Question: I'am new in ASP.net... I tried to Display an Image from an MySql DataBase but nothing shows ...
In my Product Class I have a List of a Pictures :
'''
public partial class product
{
public product()
{
this.orderitems = new List<orderitem>();
this.pictures = new List<picture>();
this.productitemsuppliers = new List<productitemsupplier>();
this.recommendations = new List<recommendation>();
this.reviews = new List<review>();
this.productitems = new List<productitem>();
}
'''
I habve this Method in my ProductController:
'''
static IDatabaseFactory dbFact = new DatabaseFactory();
IUnitOfWork utOfW = new UnitOfWork(dbFact);
public FileContentResult imageGenerate(int id)
{
byte[] image = utOfW.ProductRepository.GetById(id).pictures.ElementAt(0).picture1;
// Another way to get the Byte Array from the Database...
// byte[] image = utOfW.PictureRepository.GetMany(p=>p.product.idProduct==id).ElementAt(0).picture1;
if (image != null) {
return new FileContentResult(image, "image/jpg");
}
return null;
}
'''
and in my View :
'''
@foreach (var item in Model) {
....
<td>
<img id="image" src='@Url.Action("imageGenerate", "ProductController", new { id = item.idProduct})'/>
</td>
}
'''
It seems to be ok but the reseult isn't...

Thanks for your Help
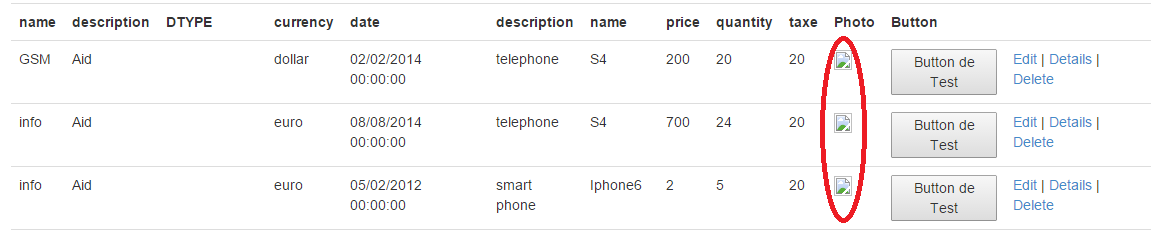
Answer: First, check if you can see the file using just simple web request, e.g. 'http://youraddress/Product/imageGenerate/5'. If you can't, then it is an issue with generating of an image.
If you can see the image, then it is likely that you are using 'ProductController' in your view. You only need to specify name of the controller without extension'Controller'. So your image code should look like the following:
'''
<img id="image" src='@Url.Action("imageGenerate", "Product", new { id = item.idProduct})'/>
'''